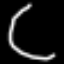
Label: octagon